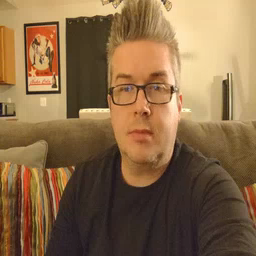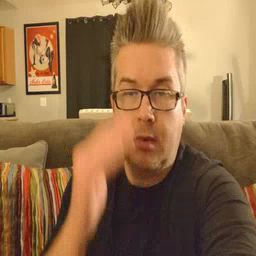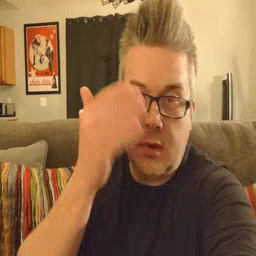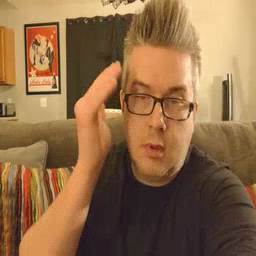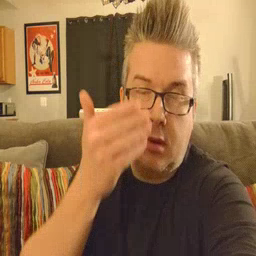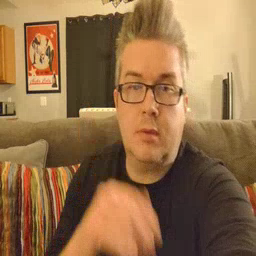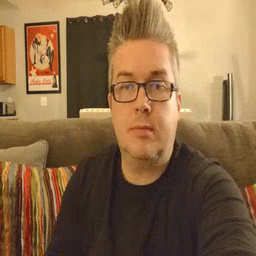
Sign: sleepy